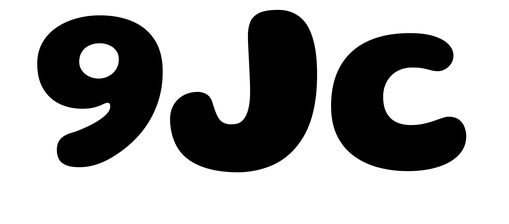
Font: Gluten_Bold